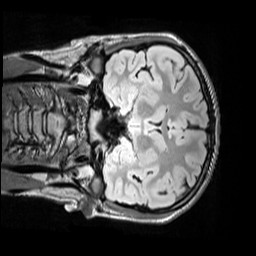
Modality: FLAIR
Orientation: coronal
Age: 12
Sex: female
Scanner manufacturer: siemens
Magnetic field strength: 3 T
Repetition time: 5 s
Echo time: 0.388 s